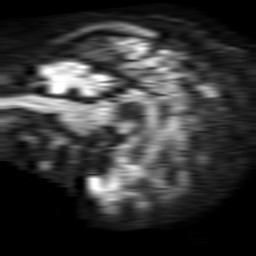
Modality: TRACE
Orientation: sagittal
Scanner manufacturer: philips
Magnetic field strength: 1.5 T
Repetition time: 3.412 s
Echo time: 0.06922 s